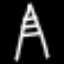
Label: The Eiffel Tower